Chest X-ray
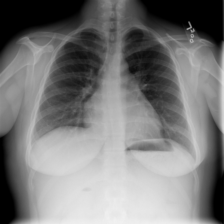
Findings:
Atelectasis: negative
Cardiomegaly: negative
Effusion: negative
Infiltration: negative
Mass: negative
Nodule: negative
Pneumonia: negative
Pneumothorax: negative
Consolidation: negative
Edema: negative
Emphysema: negative
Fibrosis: negative
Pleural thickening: negative
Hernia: negative